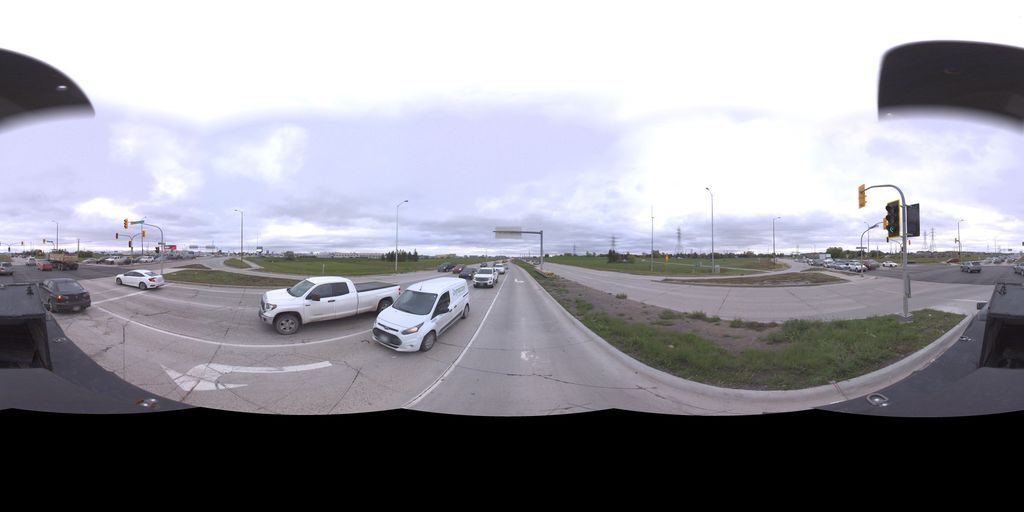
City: winnipeg